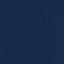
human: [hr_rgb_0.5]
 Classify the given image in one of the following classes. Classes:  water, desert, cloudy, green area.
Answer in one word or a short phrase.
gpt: water